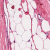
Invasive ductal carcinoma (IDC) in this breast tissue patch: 0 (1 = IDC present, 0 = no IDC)